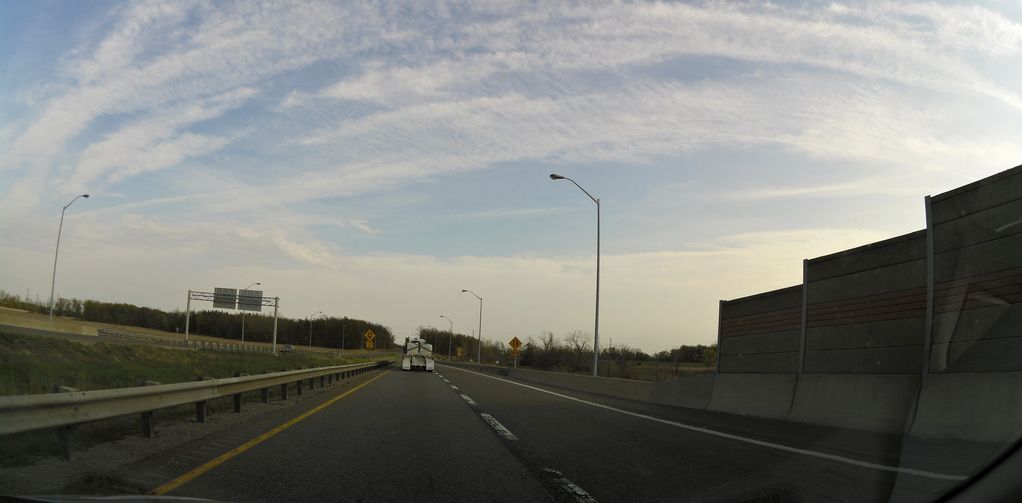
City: hamilton